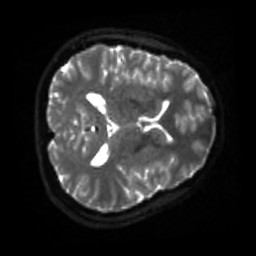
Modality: sbref
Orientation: axial
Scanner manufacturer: siemens
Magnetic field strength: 3 T
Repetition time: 4 s
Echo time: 0.0594 s